Question: I'm trying to open a video in gallery view without playing it. Like the following, how can I do that:

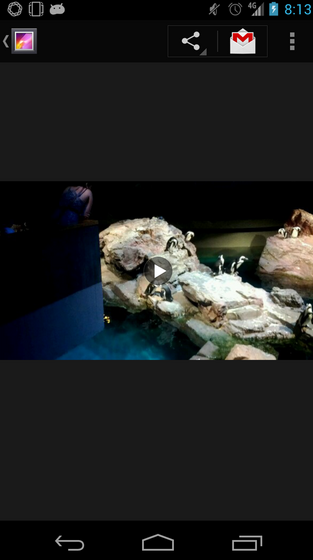
Answer: Unfortunately it does not appear as though the stock Gallery app supports opening a video via Intent and not immediately playing the video.
As per the source for the Gallery's <URL>, the app will immediately start playing videos when the MovieActivity finishes loading the video.